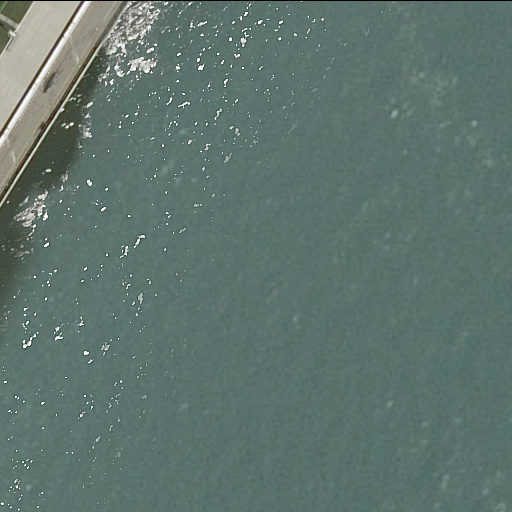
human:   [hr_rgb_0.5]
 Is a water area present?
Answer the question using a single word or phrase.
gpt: yes

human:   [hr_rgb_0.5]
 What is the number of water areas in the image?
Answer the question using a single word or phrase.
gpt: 1

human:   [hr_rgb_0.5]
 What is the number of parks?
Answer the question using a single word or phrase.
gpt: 1

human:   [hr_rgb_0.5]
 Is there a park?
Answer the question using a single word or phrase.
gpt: yes

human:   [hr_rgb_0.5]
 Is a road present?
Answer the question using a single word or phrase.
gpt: yes

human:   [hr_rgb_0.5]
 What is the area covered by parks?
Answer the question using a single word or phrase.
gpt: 543m2

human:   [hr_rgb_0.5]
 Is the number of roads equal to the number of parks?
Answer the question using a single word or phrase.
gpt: no

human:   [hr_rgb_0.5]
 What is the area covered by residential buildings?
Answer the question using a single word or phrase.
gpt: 0m2

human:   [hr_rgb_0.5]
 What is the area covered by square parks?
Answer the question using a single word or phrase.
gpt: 0m2

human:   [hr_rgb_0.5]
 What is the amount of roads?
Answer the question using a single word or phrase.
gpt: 2

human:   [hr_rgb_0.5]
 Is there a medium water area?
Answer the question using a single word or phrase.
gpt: no

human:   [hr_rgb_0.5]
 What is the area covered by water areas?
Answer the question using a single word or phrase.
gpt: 10074m2

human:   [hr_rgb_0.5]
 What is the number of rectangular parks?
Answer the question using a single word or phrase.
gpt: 1

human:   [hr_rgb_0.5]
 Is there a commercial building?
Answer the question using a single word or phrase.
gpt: no

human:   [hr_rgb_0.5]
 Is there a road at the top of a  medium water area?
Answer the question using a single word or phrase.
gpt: no

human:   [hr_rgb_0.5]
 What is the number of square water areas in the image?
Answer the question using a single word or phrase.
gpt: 0

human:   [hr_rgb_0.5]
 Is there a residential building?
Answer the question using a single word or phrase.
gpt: no

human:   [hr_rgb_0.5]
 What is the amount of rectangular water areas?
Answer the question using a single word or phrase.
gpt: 1

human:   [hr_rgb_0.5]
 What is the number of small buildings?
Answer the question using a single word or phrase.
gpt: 0

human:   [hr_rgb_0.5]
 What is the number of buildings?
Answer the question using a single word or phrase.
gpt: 0

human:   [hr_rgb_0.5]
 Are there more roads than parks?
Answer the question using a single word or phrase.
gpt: yes

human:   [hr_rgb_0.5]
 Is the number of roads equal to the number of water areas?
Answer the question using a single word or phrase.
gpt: no

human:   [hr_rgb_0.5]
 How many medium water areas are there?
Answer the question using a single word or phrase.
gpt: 0

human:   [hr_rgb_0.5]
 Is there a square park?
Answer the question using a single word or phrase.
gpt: no

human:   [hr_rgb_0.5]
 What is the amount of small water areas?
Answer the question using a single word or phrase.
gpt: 0

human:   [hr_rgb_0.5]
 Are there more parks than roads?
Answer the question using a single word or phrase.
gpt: no

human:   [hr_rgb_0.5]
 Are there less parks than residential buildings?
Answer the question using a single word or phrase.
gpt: no

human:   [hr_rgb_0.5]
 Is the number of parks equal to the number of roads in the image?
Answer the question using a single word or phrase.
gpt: no

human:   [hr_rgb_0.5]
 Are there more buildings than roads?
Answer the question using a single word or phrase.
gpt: no

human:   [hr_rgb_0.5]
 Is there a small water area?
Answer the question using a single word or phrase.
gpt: no

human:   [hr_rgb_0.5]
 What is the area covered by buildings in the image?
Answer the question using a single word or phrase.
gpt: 0m2

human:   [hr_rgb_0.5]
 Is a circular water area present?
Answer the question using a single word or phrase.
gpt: no

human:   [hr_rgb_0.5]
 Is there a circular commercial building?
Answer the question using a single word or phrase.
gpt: no

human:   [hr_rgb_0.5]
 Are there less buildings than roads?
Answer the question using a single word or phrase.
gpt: yes

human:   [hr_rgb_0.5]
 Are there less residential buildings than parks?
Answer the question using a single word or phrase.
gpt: yes

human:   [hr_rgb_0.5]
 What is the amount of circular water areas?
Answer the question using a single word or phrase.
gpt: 0

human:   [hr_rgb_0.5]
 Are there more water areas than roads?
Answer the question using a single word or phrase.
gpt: no

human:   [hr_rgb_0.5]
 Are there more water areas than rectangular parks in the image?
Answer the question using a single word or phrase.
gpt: no

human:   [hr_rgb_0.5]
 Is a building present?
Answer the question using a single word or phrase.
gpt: no

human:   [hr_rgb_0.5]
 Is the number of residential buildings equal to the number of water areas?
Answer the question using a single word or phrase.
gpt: no

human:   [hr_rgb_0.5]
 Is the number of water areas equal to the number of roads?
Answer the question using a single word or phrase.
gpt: no

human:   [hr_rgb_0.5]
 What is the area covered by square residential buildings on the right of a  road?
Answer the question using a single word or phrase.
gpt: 0m2

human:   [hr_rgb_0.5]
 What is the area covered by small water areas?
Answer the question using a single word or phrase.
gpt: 0m2

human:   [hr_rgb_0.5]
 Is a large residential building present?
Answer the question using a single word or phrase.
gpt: no

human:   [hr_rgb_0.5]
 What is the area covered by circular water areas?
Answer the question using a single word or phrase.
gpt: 0m2

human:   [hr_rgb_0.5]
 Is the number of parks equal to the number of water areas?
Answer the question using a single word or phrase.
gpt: yes

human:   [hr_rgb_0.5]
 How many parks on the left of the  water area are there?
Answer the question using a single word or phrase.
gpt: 1

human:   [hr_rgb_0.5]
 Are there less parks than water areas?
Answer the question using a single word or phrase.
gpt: no

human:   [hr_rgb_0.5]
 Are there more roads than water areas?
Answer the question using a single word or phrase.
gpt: yes

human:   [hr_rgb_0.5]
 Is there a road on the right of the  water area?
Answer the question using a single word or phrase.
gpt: no

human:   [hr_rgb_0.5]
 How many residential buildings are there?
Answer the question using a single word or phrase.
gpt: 0

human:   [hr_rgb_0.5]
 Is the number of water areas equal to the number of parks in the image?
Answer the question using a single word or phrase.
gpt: yes

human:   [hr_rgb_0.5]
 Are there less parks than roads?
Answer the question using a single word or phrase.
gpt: yes

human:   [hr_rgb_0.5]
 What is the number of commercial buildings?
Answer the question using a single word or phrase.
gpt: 0

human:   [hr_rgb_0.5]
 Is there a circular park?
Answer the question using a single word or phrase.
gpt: no

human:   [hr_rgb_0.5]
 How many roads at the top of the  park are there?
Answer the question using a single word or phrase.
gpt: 1

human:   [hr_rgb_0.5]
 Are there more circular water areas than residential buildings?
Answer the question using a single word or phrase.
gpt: no

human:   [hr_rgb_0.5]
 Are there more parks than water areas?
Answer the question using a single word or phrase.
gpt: no

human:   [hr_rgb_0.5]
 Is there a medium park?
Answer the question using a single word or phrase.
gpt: no

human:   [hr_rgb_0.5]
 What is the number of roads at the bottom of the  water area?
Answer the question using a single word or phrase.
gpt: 0

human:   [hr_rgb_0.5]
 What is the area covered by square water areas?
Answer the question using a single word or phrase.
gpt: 0m2

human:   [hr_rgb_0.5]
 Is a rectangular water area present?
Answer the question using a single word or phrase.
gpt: yes

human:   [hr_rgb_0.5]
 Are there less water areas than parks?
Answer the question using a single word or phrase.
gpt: no

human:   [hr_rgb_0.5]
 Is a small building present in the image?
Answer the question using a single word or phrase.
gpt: no